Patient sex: F
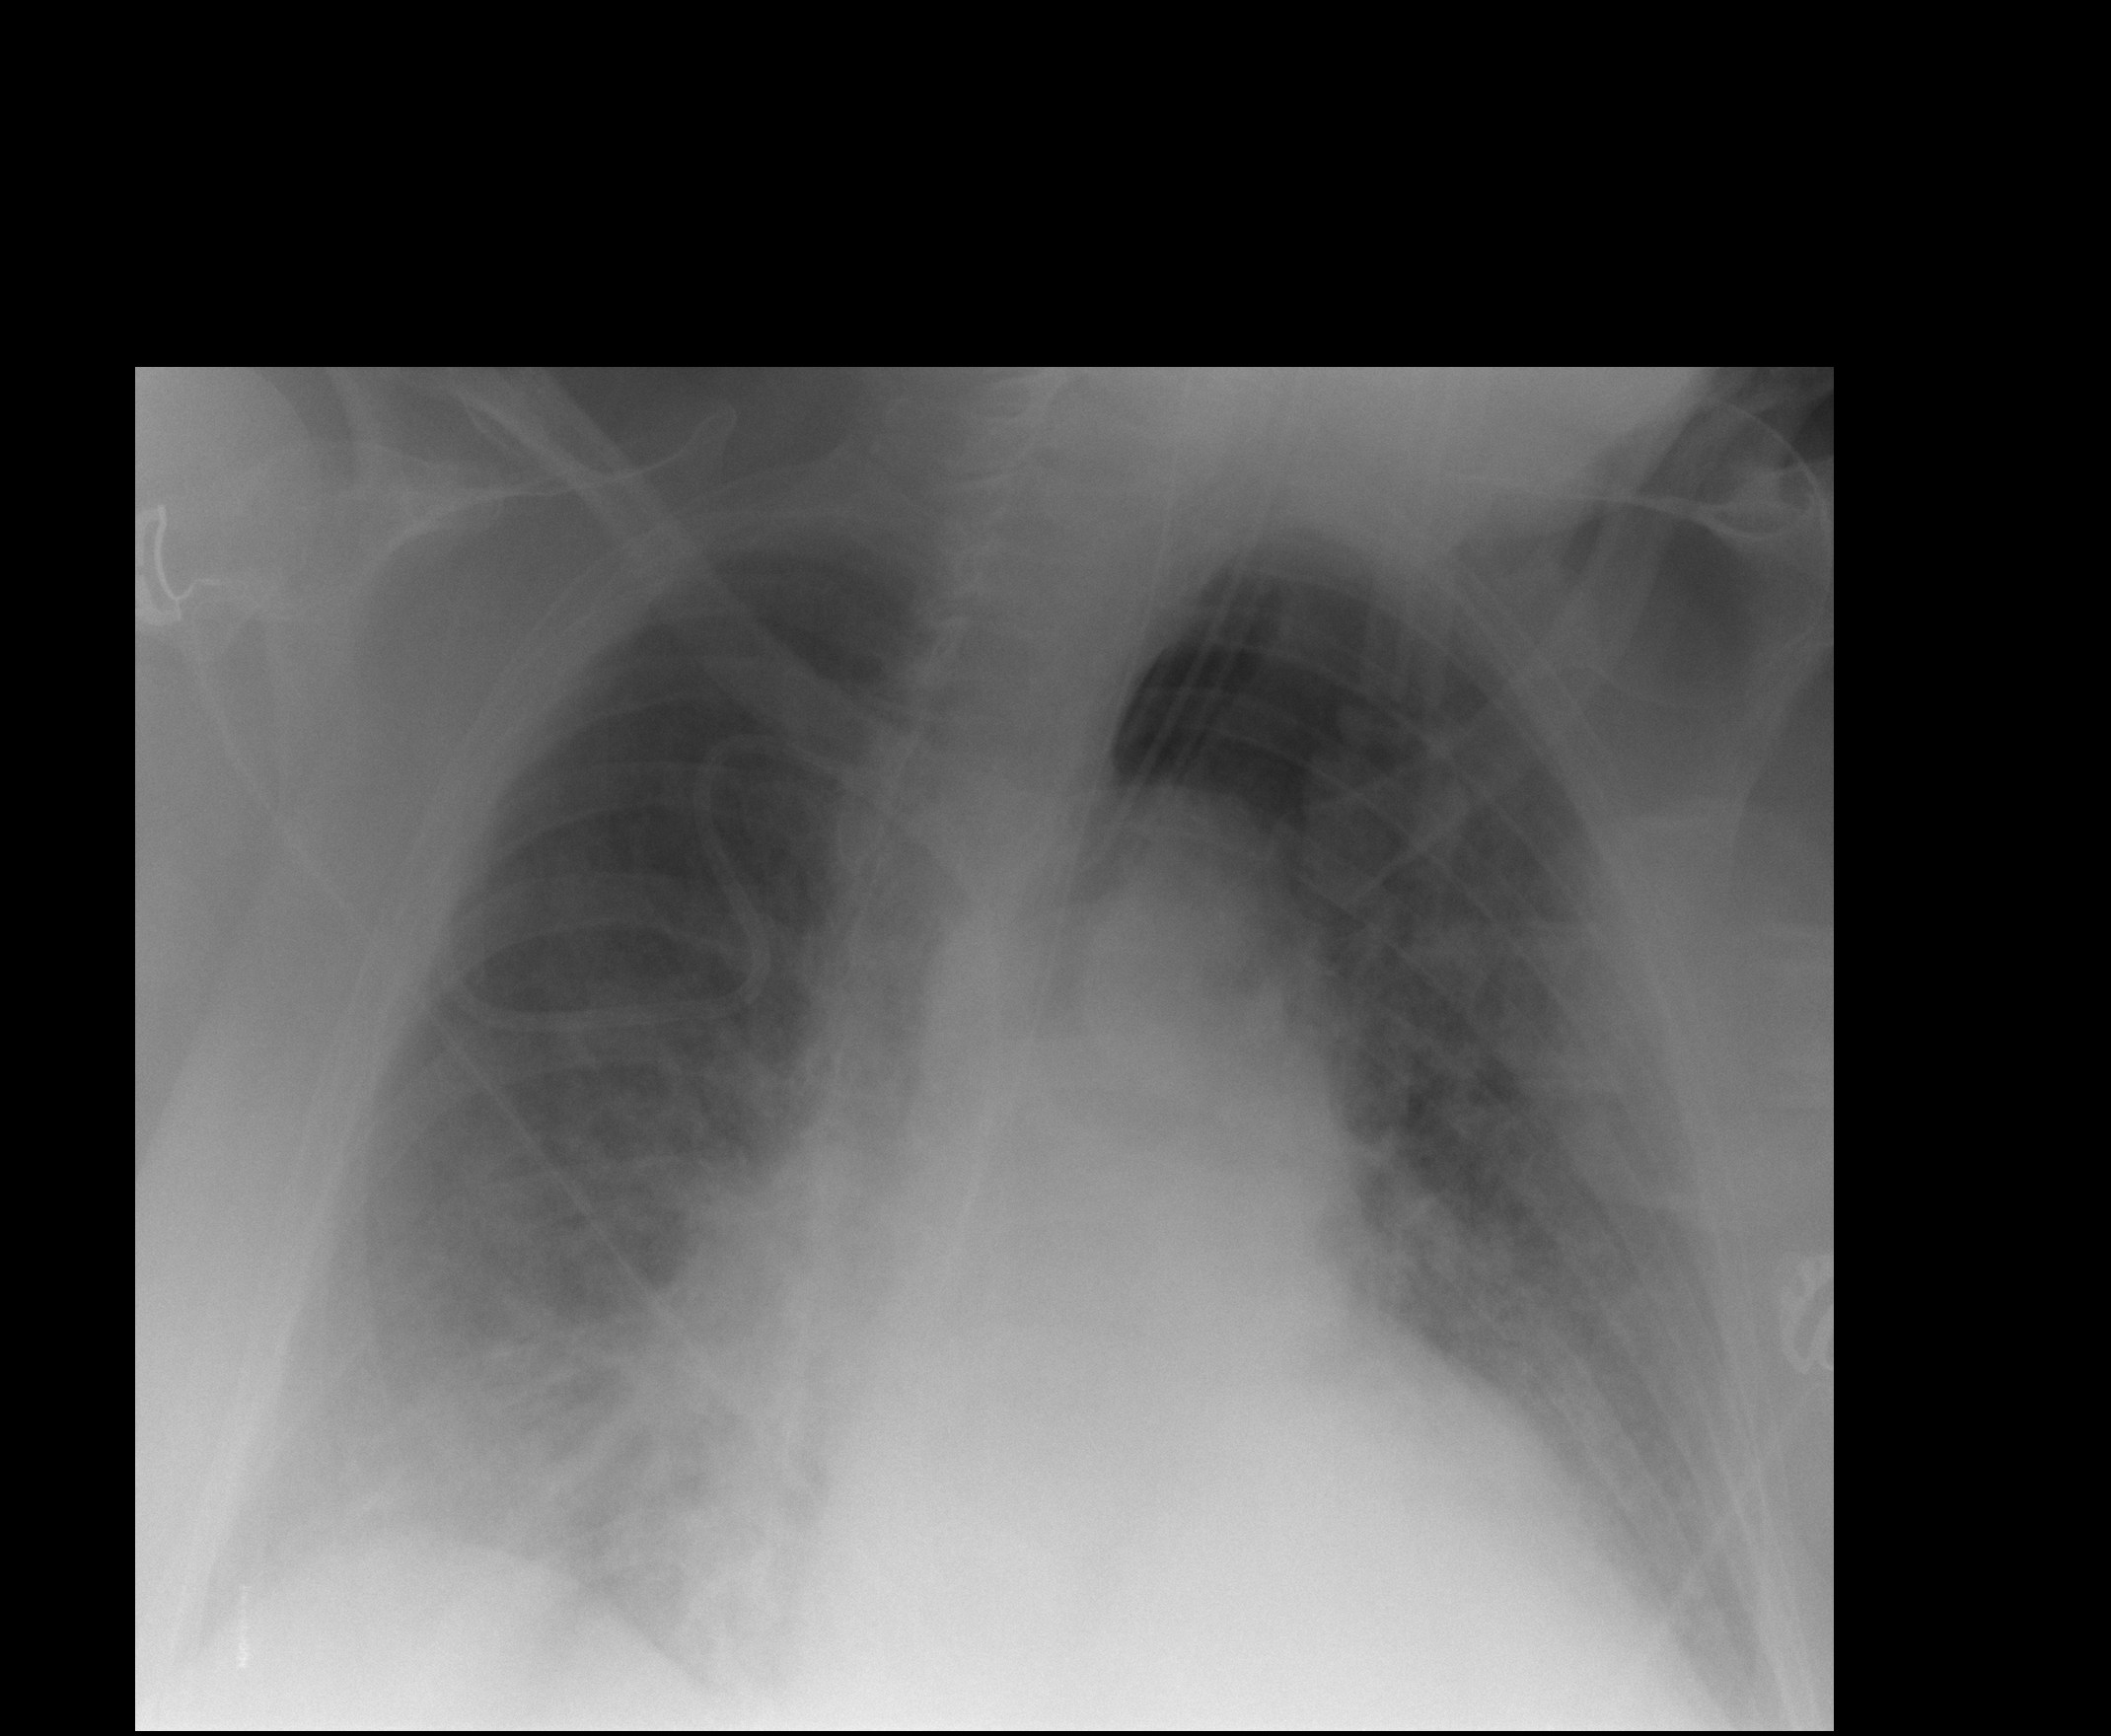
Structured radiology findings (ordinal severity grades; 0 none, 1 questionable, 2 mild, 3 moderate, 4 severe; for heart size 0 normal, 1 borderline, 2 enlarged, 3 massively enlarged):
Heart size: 2
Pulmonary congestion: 2
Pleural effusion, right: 0
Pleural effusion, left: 0
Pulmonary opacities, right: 2
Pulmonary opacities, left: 2
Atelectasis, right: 0
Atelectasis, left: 0